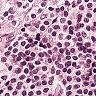
Metastatic tissue present: no